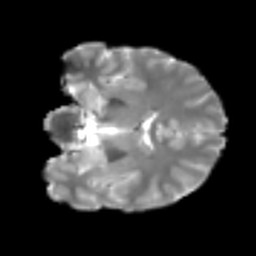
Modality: T2w
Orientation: coronal
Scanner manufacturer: siemens
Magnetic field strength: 3 T
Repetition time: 4 s
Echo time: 0.0594 s